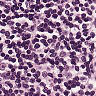
Metastatic tissue present: no